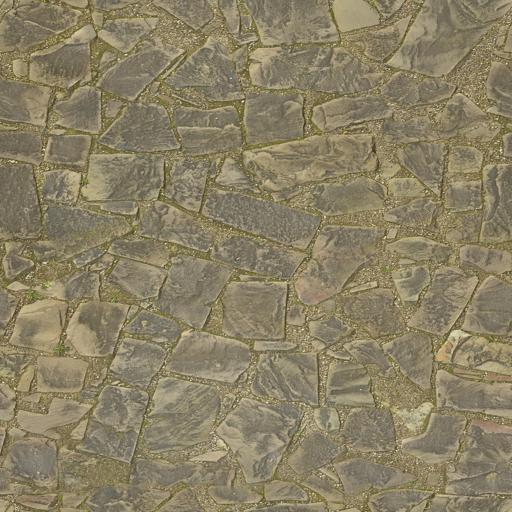
Tags: medival old paved pavement paving stones road roman